Question: In 'mlr' there was a function to draw calibration plots:
'''
## mlr approach
# train predict
library(mlr)
lrn = makeLearner("classif.rpart", predict.type = "prob")
mod = train(lrn, task = sonar.task)
pred = predict(mod, task = sonar.task)
# make calibration plot
cal = generateCalibrationData(pred)
plotCalibration(cal, smooth=TRUE)
#> 'geom_smooth()' using formula 'y ~ x'
'''

Now I wonder how I could draw a nice calibration plot in 'mlr3' using the output of 'learner$train(task)$predict(task)'.
I did not find this topic in the mlr3 book.
Any hint is very appreciated.
'''
## mlr3 approach
# train/predict
library(mlr3)
data("Sonar", package = "mlbench")
task = TaskClassif$new(id = "Sonar", Sonar, target = "Class", positive = "R")
learner = lrn("classif.rpart", predict_type = "prob")
pred = learner$train(task)$predict(task)
'''
<URL>
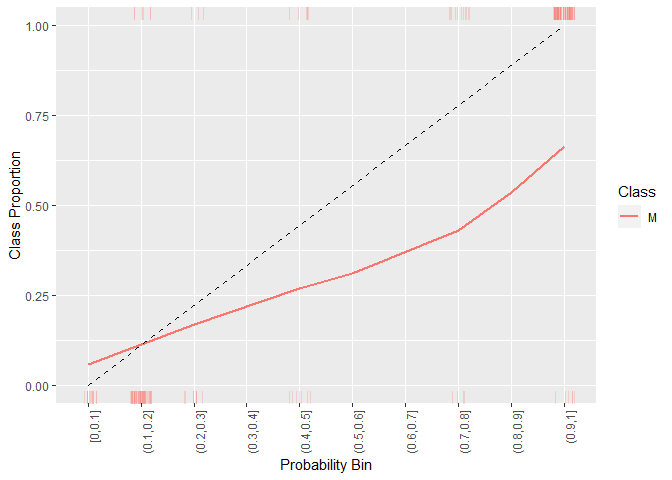
Answer: According to jakob-r's comment, this function is not yet available in 'mlr3'. It might become available in 'mlr3'.